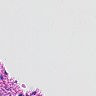
Metastatic tissue present: no